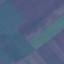
Land use / land cover: AnnualCrop